Question: i am trying to understand mkdir() function in php.I have specied a path for this function where to create the file.But it is creating a new one in the same directory where my php file lies.my code is
'''
mkdir("d://movie/new file");
'''
but on second reload of my php page it says it exists on the following directory.That means it didn't create in the specied folder.
> Warning: mkdir(): File exists in C:\xampp\htdocs\practice\bal.php on
line 4
I have checked the manual. mkdir() function doesn't look for <URL>.

My question is
is it possible to create new direrctory in any specified path using this function??
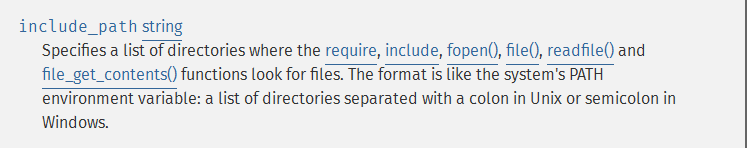
Answer: Please use backslashes under Windows or use the constant DIRECTORY_SEPARATOR.
'''
mkdir('c:\c\d', 0775, true);
'''
OR
'''
mkdir('c:'.DIRECTORY_SEPARATOR.'a'.
DIRECTORY_SEPARATOR.'b'.
DIRECTORY_SEPARATOR.'c'.
DIRECTORY_SEPARATOR.'d', 0775, true);
'''